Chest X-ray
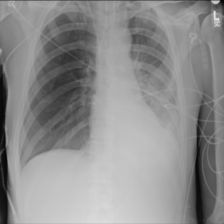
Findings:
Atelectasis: positive
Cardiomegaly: negative
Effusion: positive
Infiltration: negative
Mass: negative
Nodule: negative
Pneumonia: negative
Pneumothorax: negative
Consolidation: negative
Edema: negative
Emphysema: negative
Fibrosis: negative
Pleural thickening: negative
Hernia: negative